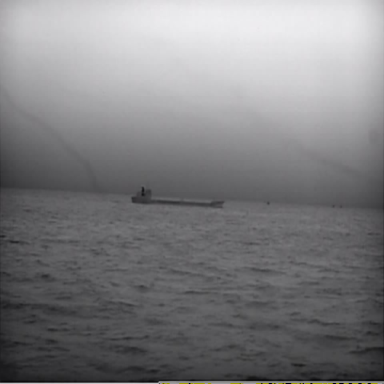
There is a liner in the infrared image.